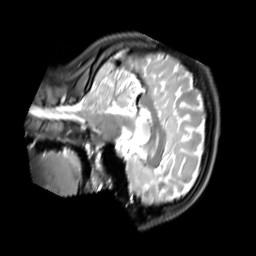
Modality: PDw
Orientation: sagittal
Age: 21
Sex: female
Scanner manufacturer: siemens
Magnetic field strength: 3 T
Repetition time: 11.88 s
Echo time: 0.014 s